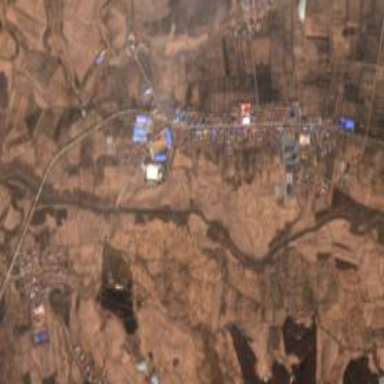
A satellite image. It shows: Ethnic township within town.